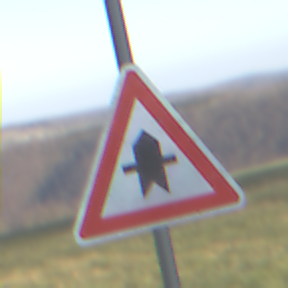
Verkehrszeichen: Vorfahrt
Umgebung: Outdoor, Nature
Tageszeit: MorningAfternoon
Wetter: Clear
Licht: Natural
Jahreszeit: Winter
Kontrast: HighContrast